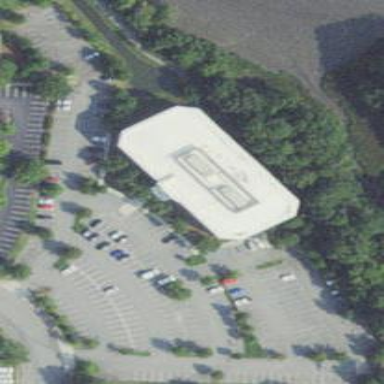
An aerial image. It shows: Parking area with surface.